Question: Basically I'm trying to write to a binary file so that when it is opened with a text editor it will display all ASCII characters. I noticed this works with notepad but doesn't work with notepad++ or open office and gives strange results. Why?
'''
#include <fstream>
using namespace std;
int main () {
ofstream file ("file.bin", ios::binary);
for(int num = 0; num < 128; num++)
file.write (reinterpret_cast<const char *>(&num), sizeof(num));
file.close ();
return 0;
}
'''
So I expect the file when opened with a text editor to roughly reproduce <URL>. When I open it with notepad I get this
> '''
! " # $ % & ' ( ) * + , - . / 0
'''
1 2 3 4 5 6 7 8 9 : ; < = > ? @ A B
C D E F G H I J K L M N O P Q R S T
U V W X Y Z [ \ ] ^ _ ' a b c d e f
g h i j k l m n o p q r s t u v w x
y z { | } ~
When I open it with notepad++ I get this

When I open it with OpenOffice.org Writer I select the default option to open with "Western Europe (Windows 1252/WinLatin 1)" and get a bunch of '###'. Does this have to do with the byte-order-marker?
I tried modifying the program to use 'file.write (reinterpret_cast<const char *>(&num), sizeof(char));' since the 'int' is being type casted to a 'char' but then the program crashes.
'#'
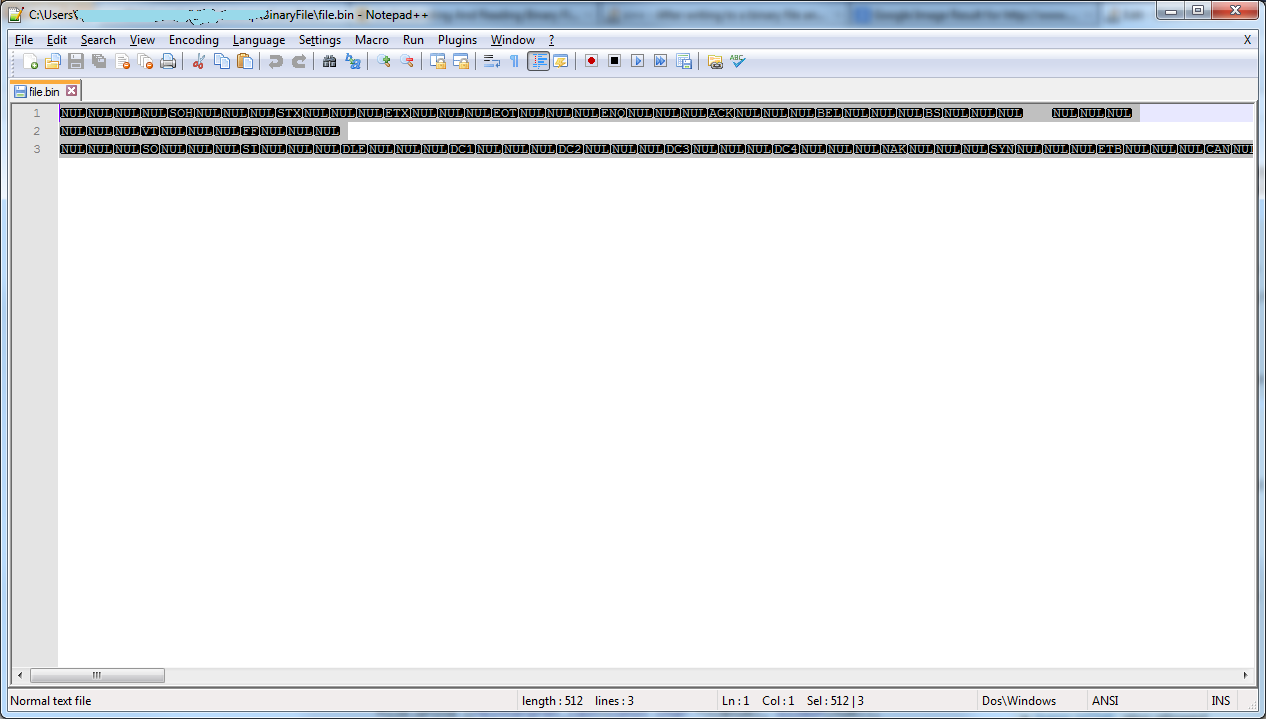
Answer: '''
for(int num = 0; num < 128; num++)
file.write (reinterpret_cast<const char *>(&num), sizeof(num));
'''
In these lines, you are writing the number 'num' in binary, as a 4 byte integer. ('sizeof(num)', where 'num' is an 'int'). Since all of the values you are writing are less than 128, the first three bytes of 'num' are always '0x000000'. So for each value you write, you're getting three nulls and then the ASCII character you intended.
Microsoft Notepad is absolutely stupid, and when it reaches an ASCII character that isn't printable, such as NULL, it simply displays a space. Notice how your ASCII values have "spaces" between them. Also, I bet it looks more like this, where I've replaced some spaces with underscores. Note that the 10th value (new line) causes a new line.
'''
_________
__ ! " # $ % & ' ( ) * + , - . / 0 1 2 3 4 5 6 7 8 9 : ; < = > ? @ A B C D E F G H I J K L M N O P Q R S T U V W X Y Z [ \ ] ^ _ ' a b c d e f g h i j k l m n o p q r s t u v w x y z { | } ~
'''
Notepad++ is much more intelligent, and instead of converting all the strange things to spaces, shows you their name or number. Notepad++ also seems to have gotten confused by the character 13 (carriage return) by itself, since 13 is also usually part of a new line. It (reasonably) decided to make that a new line as well. Notepad++'s handling of this file is arguably more correct. This can be verified by looking at the first eight characters: "'NUL NUL NUL NUL - SOH NUL NUL NUL'" First is the zero, then the "SOH" character. If we look at your ASCII chart, it says the first ASCII character is "SOH - Start of Heading".